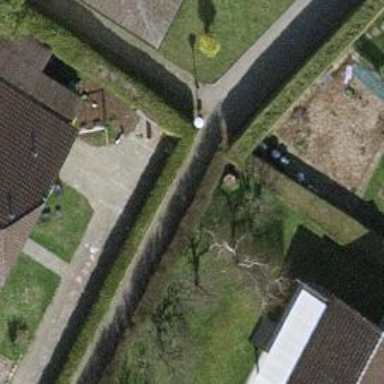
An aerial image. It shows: Hedge acting as barrier.